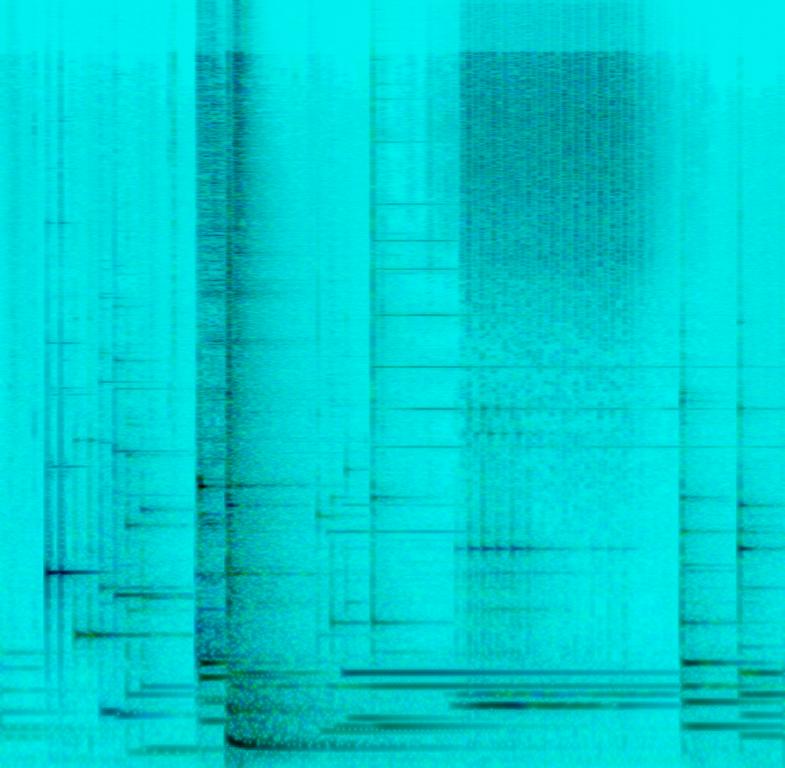
The low quality recording features a live performance of groovy hi hats, wide marimba melody, shimmering shakers and a punchy kick pattern. It sounds reverberant, probably because they performed in a medium size space, exotic and passionate.